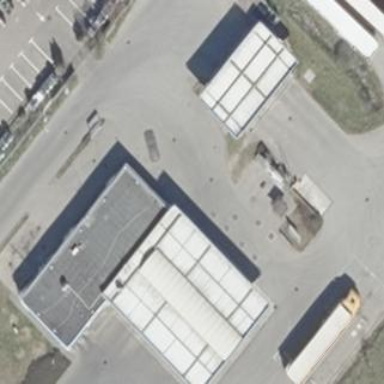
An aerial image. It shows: View of roof of building.